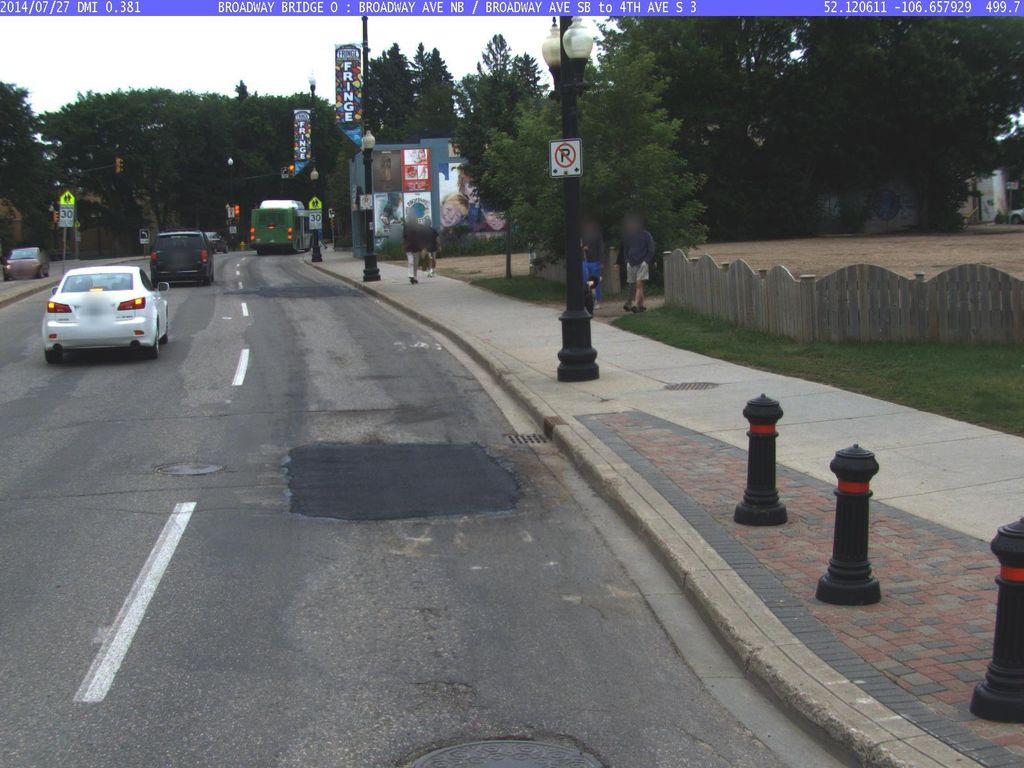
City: saskatoon